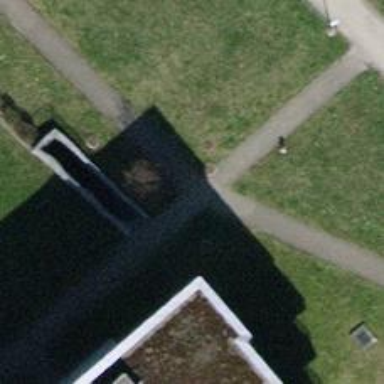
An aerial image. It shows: Sidewalk along the footway.